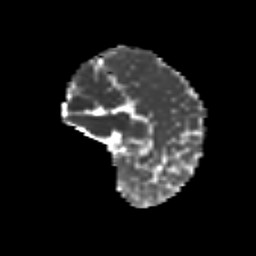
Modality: MD
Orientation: sagittal
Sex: female
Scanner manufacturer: siemens
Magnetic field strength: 3 T
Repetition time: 5 s
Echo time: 0.071 s